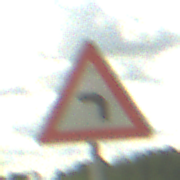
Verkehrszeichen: KurveLinks
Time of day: Midday
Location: Outdoor (RoadRail)
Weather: PartlyCloudy
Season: NotSpecified
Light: Natural